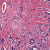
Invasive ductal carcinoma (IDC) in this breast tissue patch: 0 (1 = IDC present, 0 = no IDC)